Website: macys
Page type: billing-address
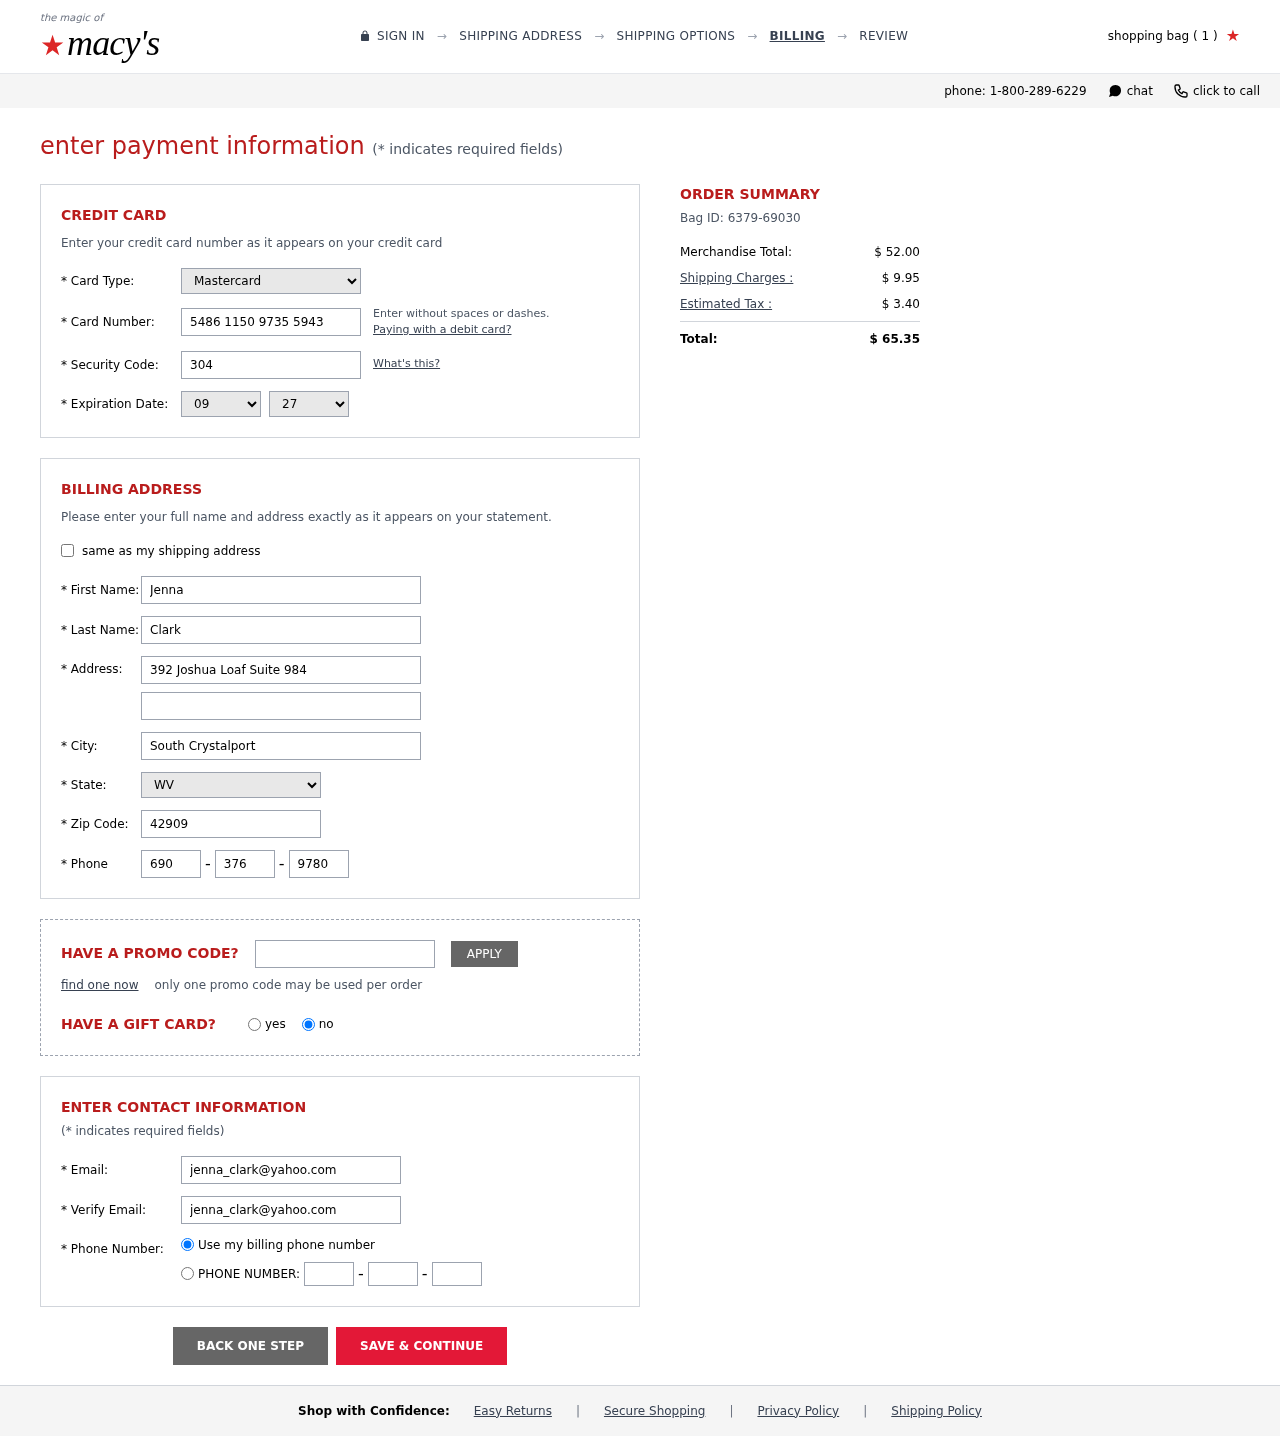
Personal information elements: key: PII_CARD_CVV
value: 304
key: PII_CARD_EXPIRY_MONTH
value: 09
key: PII_CARD_EXPIRY_YEAR
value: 27
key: PII_CARD_NUMBER
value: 5486 1150 9735 5943
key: PII_CARD_TYPE
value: Mastercard
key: PII_CITY
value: South Crystalport
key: PII_EMAIL
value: jenna_clark@yahoo.com
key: PII_FIRSTNAME
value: Jenna
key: PII_LASTNAME
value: Clark
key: PII_PHONE_AREA
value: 690
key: PII_PHONE_PREFIX
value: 376
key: PII_PHONE_SUFFIX
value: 9780
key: PII_POSTCODE
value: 42909
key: PII_STATE_ABBR
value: WV
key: PII_STREET
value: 392 Joshua Loaf Suite 984
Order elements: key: ORDER_NUM_ITEMS
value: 1
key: ORDER_ID
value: Bag ID: 6379-69030
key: ORDER_SUBTOTAL
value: $ 52.00
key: ORDER_SHIPPING_COST
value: $ 9.95
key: ORDER_TAX
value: $ 3.40
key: ORDER_TOTAL
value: $ 65.35